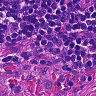
Metastatic tissue present: no